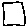
Label: square